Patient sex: F
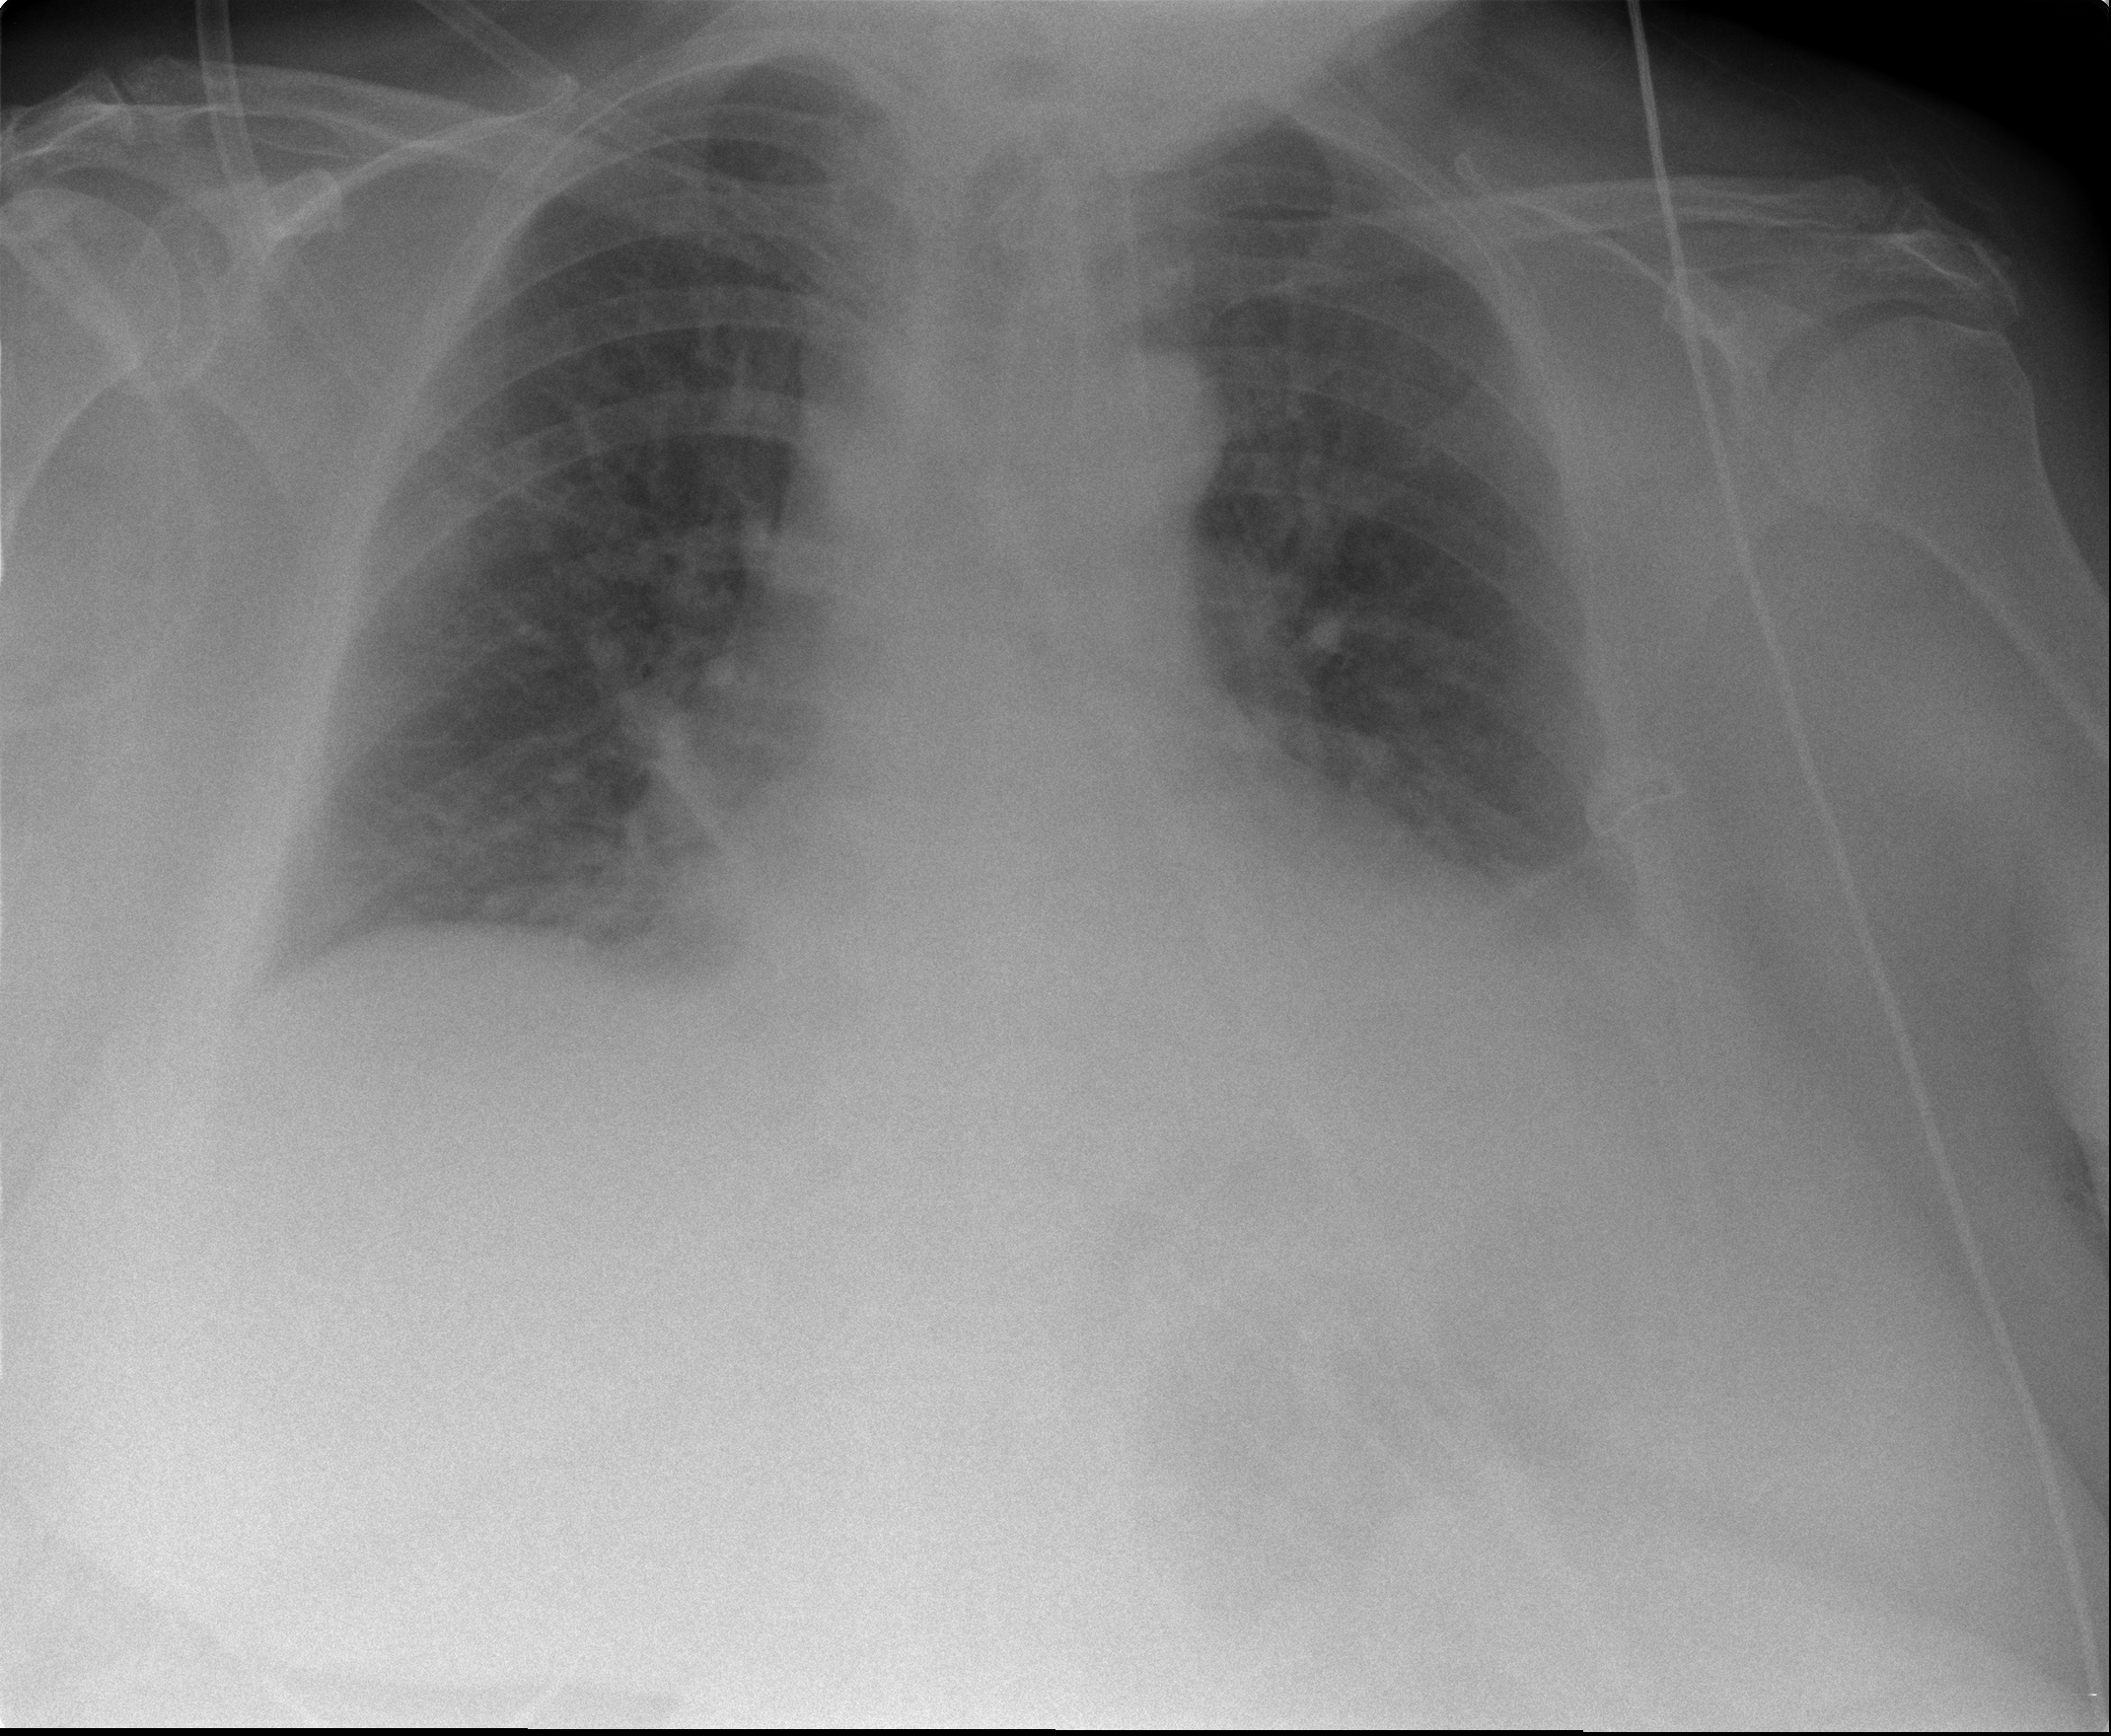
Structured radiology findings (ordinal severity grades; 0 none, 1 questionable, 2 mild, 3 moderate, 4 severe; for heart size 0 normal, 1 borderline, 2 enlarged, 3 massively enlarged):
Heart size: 2
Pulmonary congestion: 2
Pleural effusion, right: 0
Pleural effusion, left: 0
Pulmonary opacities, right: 0
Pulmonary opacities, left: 0
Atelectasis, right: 0
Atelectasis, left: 0